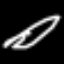
Label: squiggle